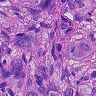
Metastatic tissue present: yes